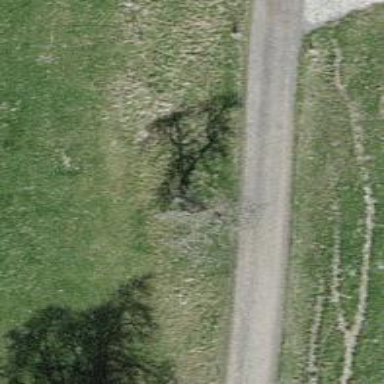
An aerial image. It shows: Beautiful tree in nature.